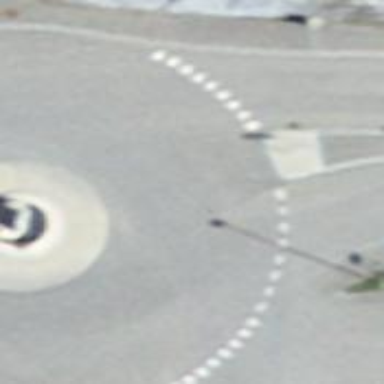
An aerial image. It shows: Secondary road with asphalt surface leading to roundabout junction.